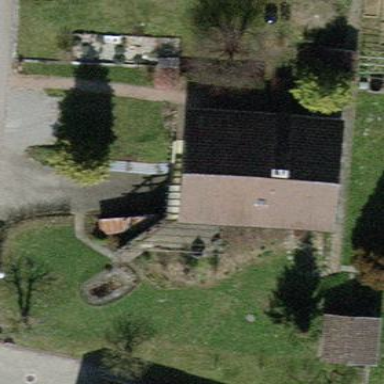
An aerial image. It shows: Detached building with gabled roof.